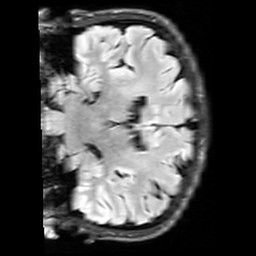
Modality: FLAIR
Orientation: coronal
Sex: male
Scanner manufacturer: siemens
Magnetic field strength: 3 T
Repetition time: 10 s
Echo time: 0.09 s